Interaction volume radius: 5 \u00c5
Interaction volume height: 10 \u00c5
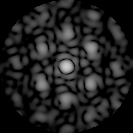
Disorder parameter: 0.3938